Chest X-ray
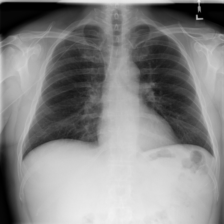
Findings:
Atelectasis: negative
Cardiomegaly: negative
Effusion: negative
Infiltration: negative
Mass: negative
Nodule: negative
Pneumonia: negative
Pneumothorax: negative
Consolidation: negative
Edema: negative
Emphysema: negative
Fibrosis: negative
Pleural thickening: negative
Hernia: negative